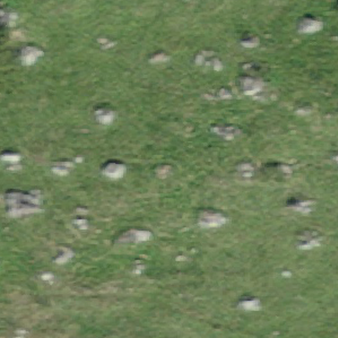
Label: other